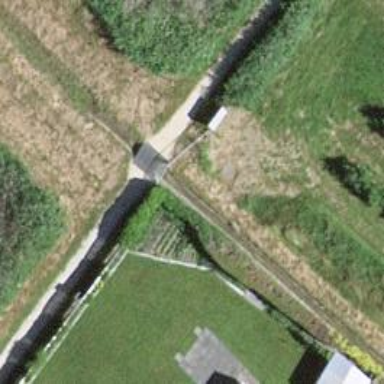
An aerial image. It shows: Drain that serves as waterway.